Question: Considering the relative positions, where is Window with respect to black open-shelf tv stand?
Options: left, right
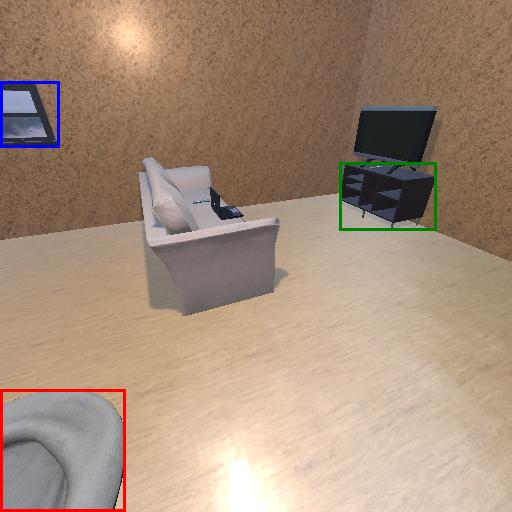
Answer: left